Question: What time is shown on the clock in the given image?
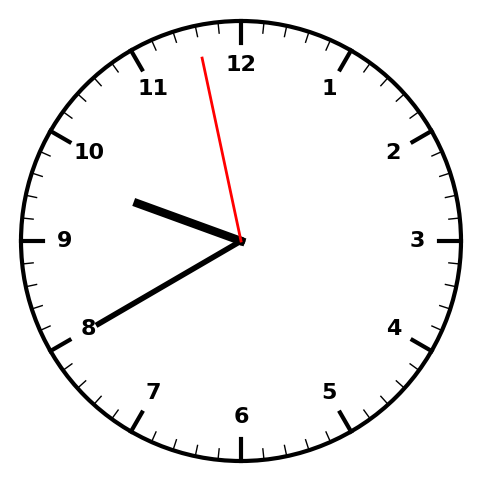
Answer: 09:39:58